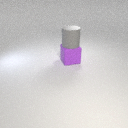
large purple rubber cube below large gray rubber cylinder